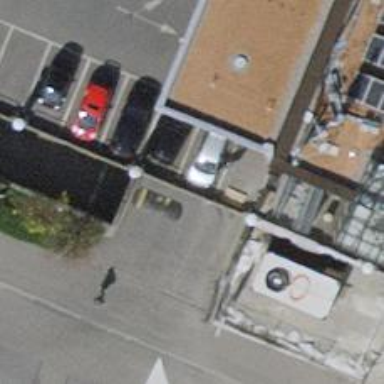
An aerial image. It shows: Parking entrance.